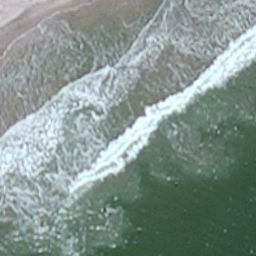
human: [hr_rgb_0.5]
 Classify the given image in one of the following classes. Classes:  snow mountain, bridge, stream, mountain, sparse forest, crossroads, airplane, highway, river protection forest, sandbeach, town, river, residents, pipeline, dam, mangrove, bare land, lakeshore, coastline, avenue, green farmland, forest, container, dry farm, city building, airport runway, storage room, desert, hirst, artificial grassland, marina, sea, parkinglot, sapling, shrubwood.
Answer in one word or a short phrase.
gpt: coastline